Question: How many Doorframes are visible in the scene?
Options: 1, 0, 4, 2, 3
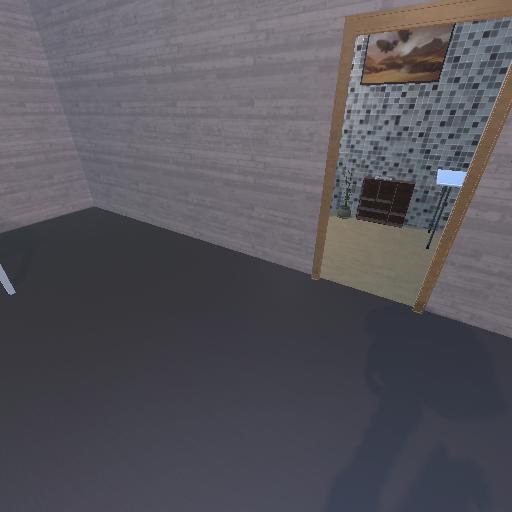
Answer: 1